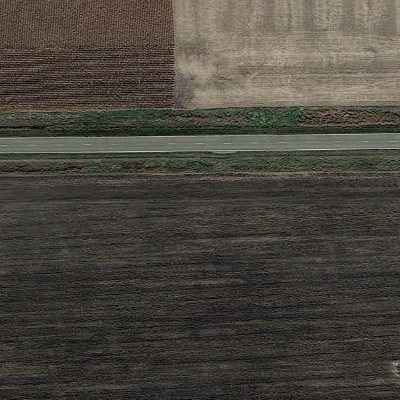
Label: bField